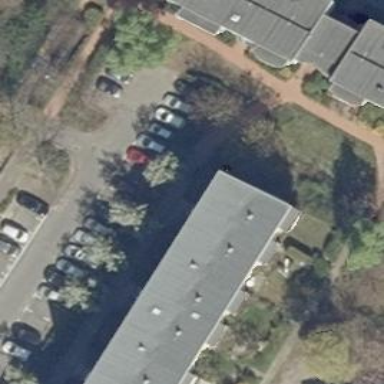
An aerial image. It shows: Flat-roofed apartment building.